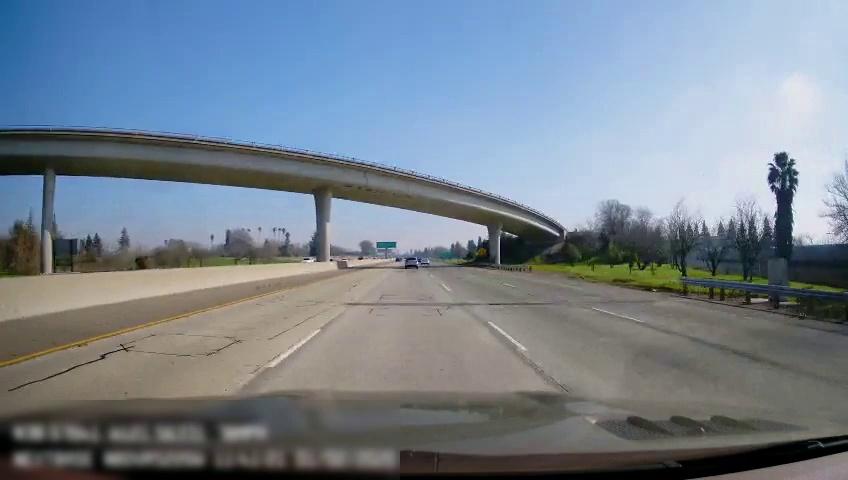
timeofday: Day
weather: Sunny
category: Vehicles | Car
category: Drivable Space
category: Vehicles | SUV
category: Vehicles | Car
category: Lanes | Current Lane
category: Lanes | Current Lane
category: Lanes | Current Lane
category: Lanes | Alternate Lane
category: Traffic | Signs
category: Traffic | Signs